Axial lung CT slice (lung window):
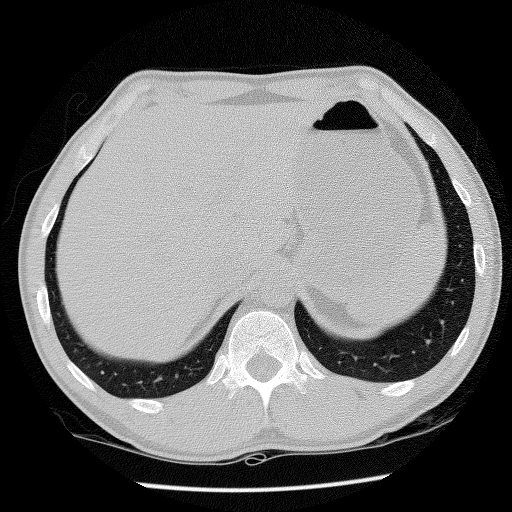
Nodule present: no